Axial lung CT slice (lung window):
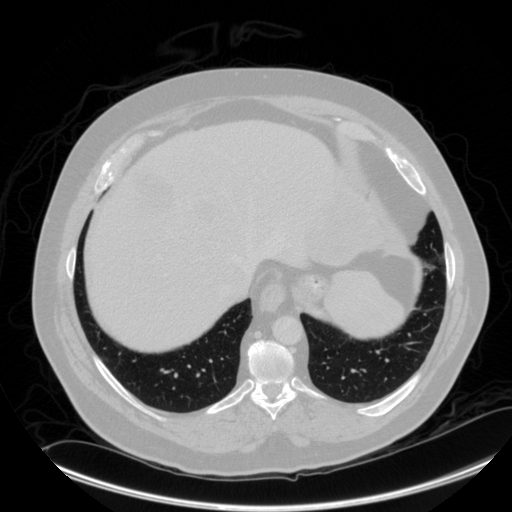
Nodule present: no